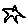
Label: star